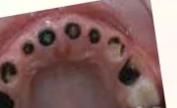
Condition: Caries